Field crop: maize
Growth stage: 2
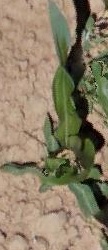
Species: maize